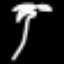
Label: palm tree